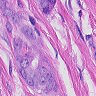
Metastatic tissue present: yes